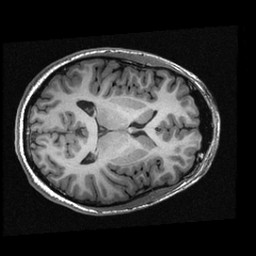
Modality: T1w
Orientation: axial
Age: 21
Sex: male